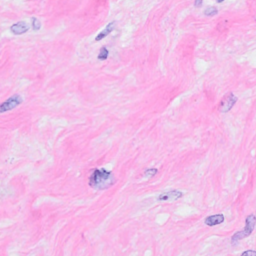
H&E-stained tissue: Breast